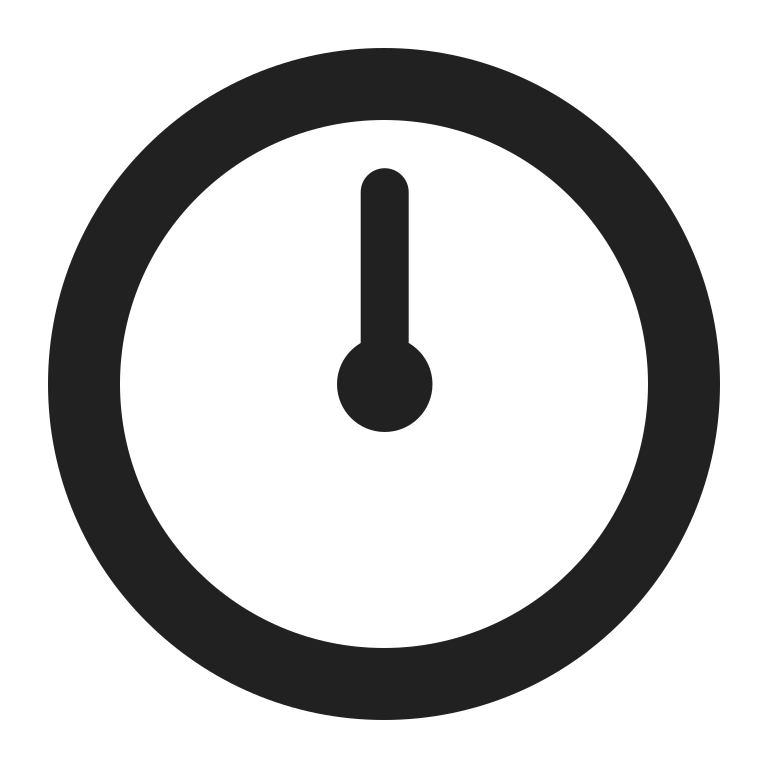
twelve oclock high contrast